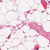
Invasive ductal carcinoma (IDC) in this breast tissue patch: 0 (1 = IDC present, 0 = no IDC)